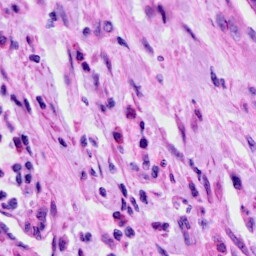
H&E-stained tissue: Cervix